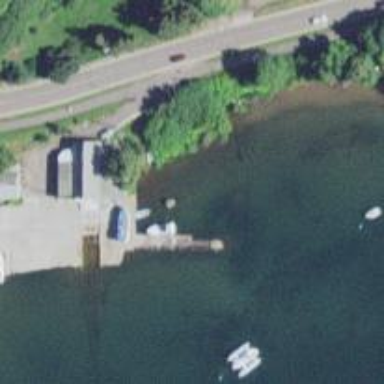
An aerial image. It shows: Man-made pier.